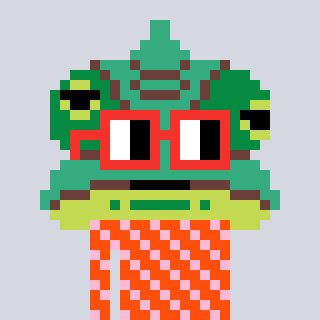
a pixel art character with square red glasses, a chameleon-shaped head and a orange-colored body on a cool background